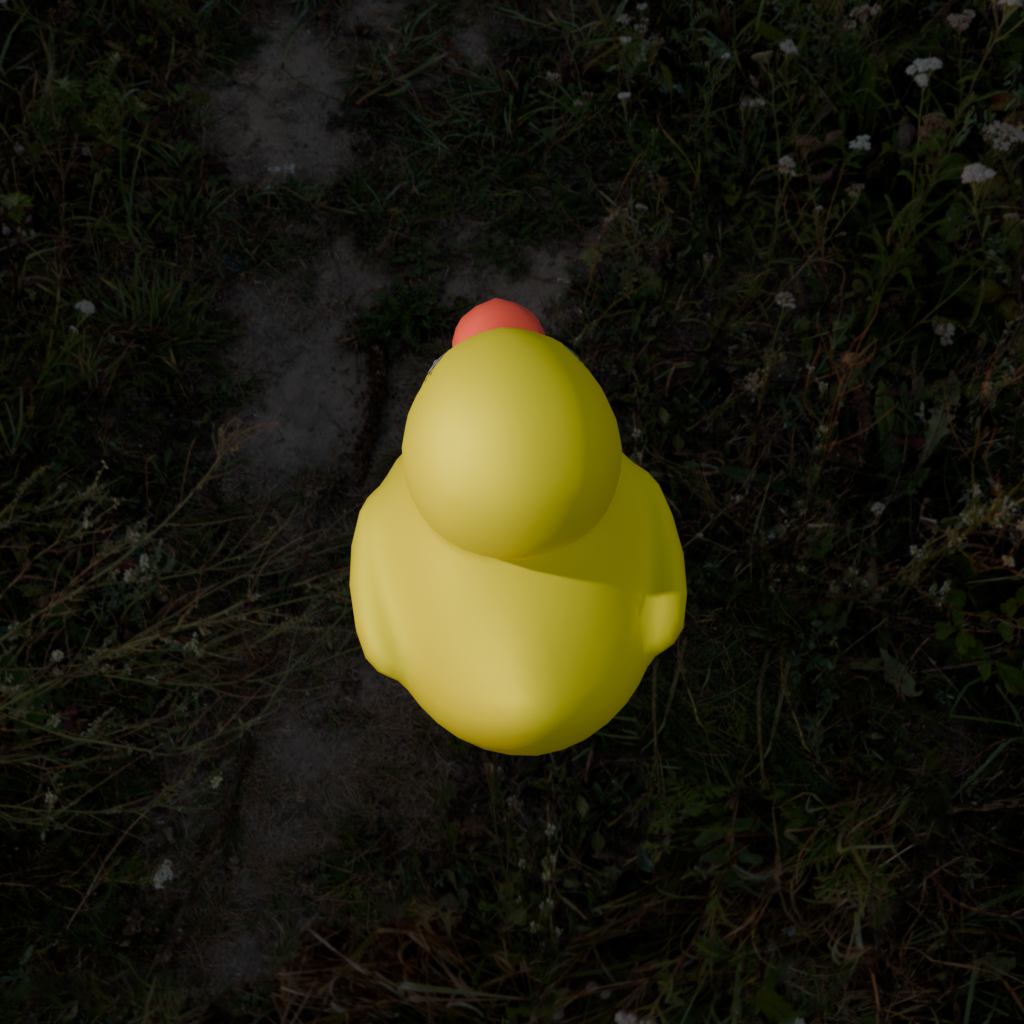
an image of a yellow rubber duck seen from <back_top> in a meadow at dawn with paths through the vegetation.